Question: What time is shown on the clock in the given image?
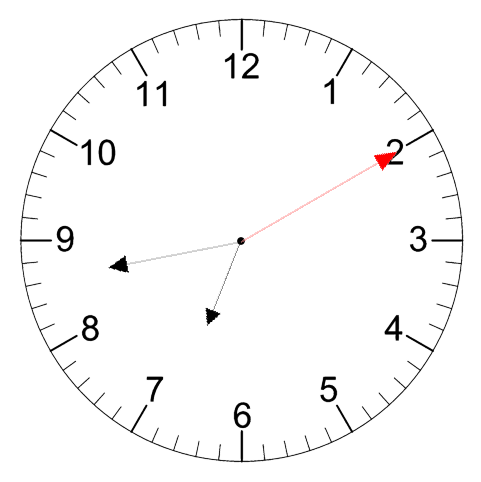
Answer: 06:43:10